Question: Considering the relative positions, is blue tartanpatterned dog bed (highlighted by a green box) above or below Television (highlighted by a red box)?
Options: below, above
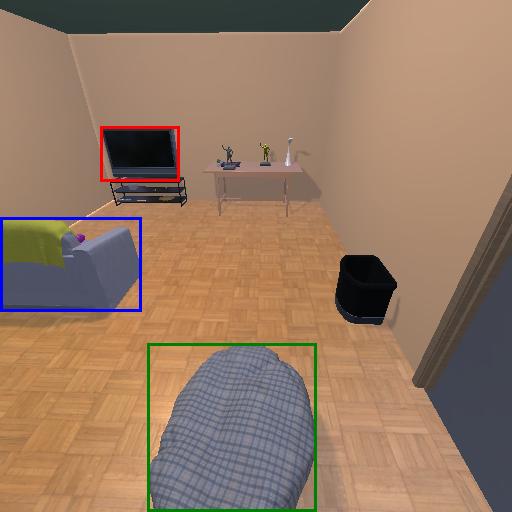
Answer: below